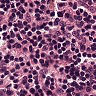
Metastatic tissue present: no